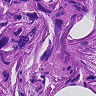
Metastatic tissue present: yes